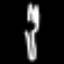
Label: fork